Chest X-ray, PA view. Patient: 59 years old, sex F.
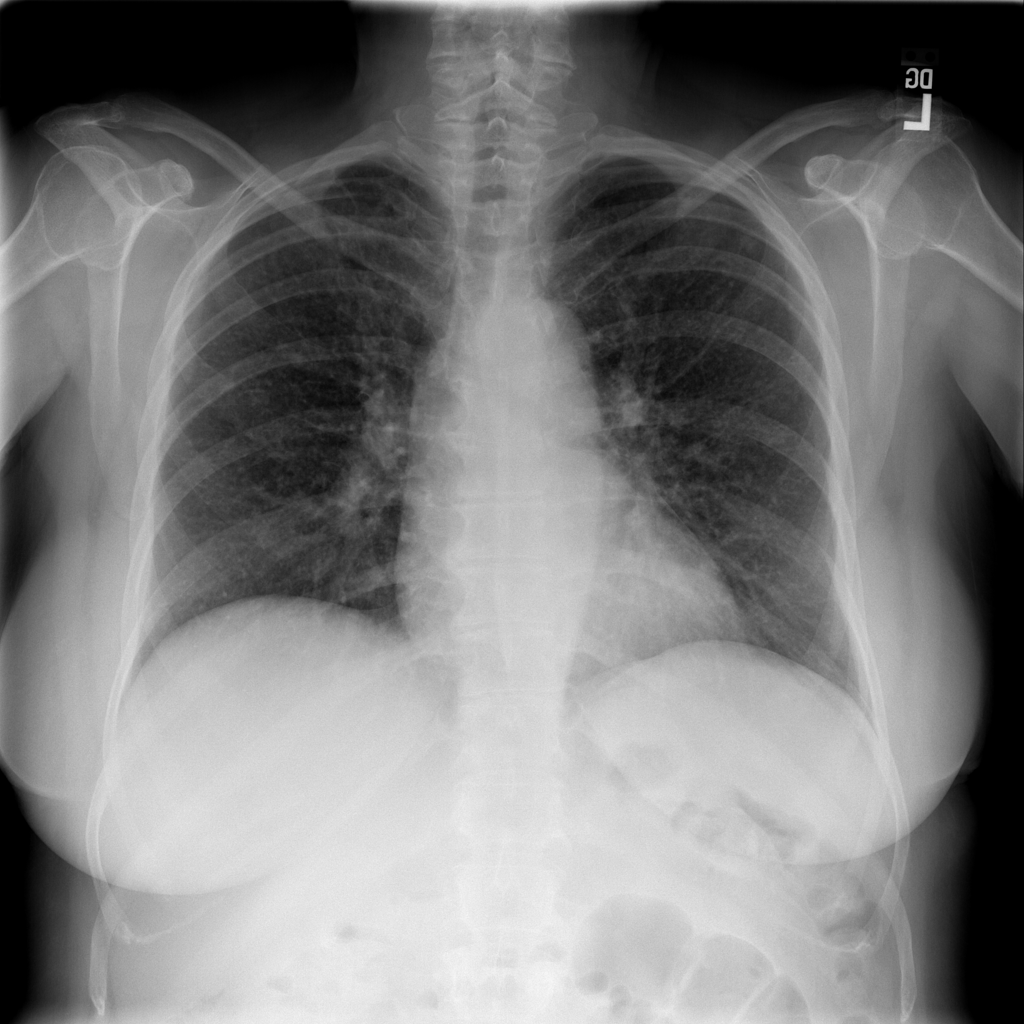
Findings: Nodule